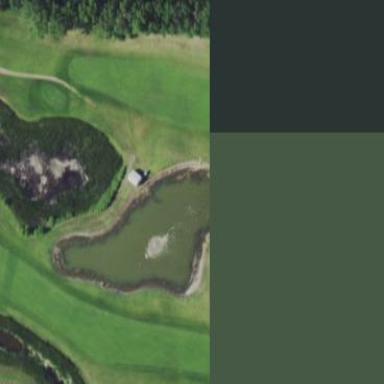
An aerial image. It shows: Rough grassy area used for golf.